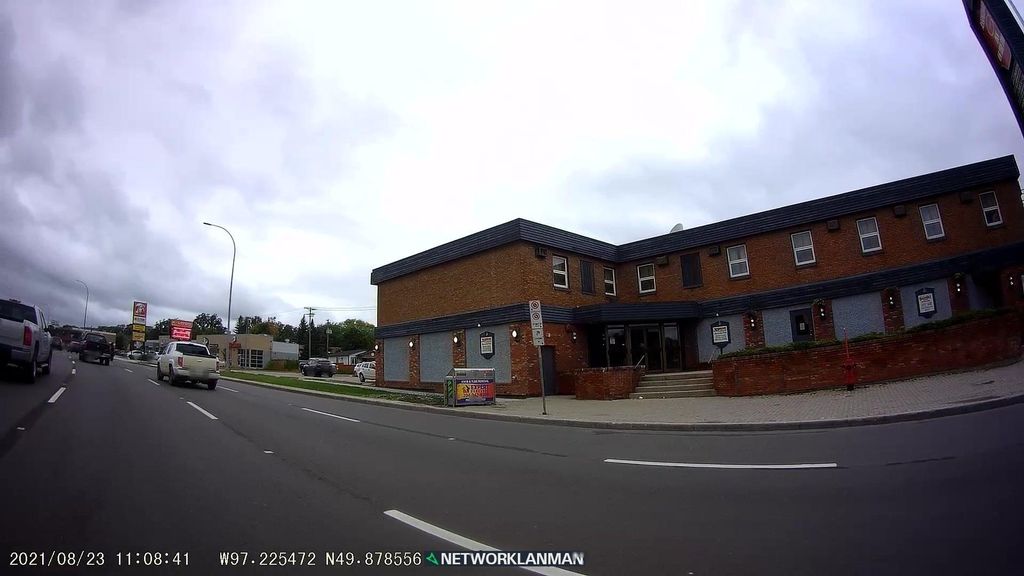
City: winnipeg